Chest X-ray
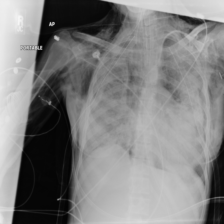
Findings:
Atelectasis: negative
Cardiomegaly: negative
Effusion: negative
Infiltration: negative
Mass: negative
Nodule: negative
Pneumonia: negative
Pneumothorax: negative
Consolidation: negative
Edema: negative
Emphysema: negative
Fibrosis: negative
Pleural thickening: negative
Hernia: negative